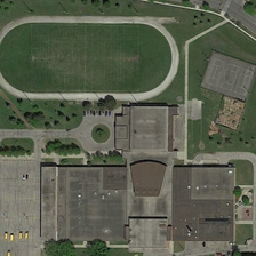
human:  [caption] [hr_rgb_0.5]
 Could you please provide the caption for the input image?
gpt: There are three green playgrounds around the school.

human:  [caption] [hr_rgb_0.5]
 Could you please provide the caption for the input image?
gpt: The playground is near several buildings and three tennis courts surrounded by the green pastures of the school.

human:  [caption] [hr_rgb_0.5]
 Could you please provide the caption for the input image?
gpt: a playground is close to several buildings and three tennis courts surrounded by green meadows in a school.

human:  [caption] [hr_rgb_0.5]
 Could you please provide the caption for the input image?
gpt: There are three green buildings around the school and a tennis court.

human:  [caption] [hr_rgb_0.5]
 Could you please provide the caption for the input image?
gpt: A playground is close to several buildings and three blocks of tennis surrounded by Green Meadows in a school.